Question: My Joomla Login Module asks for a .

This is my demo website:
- <URL>
It's all about beer. Might be helpfull ;-)
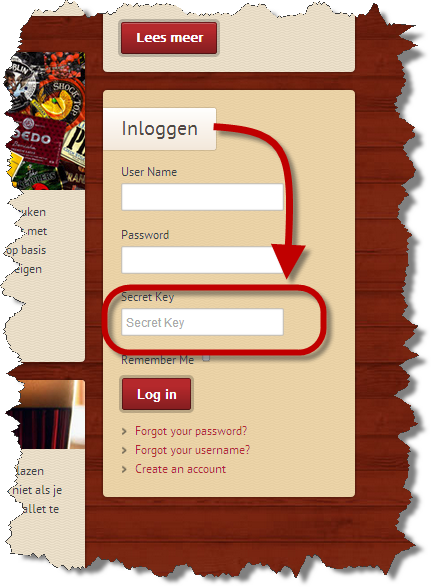
Answer: is a new feature in Joomla 3.2.
If you have not set a for a user:
- - - -
If you have actually set a key to your admin user, then there is no way out of it other than to go back to your last backup file.
Known bugs:
- - <URL>
You can now select in the plugin(s) to disable users (FrontEnd) from seeing the Secret Key but keep administrator login Secret Key.